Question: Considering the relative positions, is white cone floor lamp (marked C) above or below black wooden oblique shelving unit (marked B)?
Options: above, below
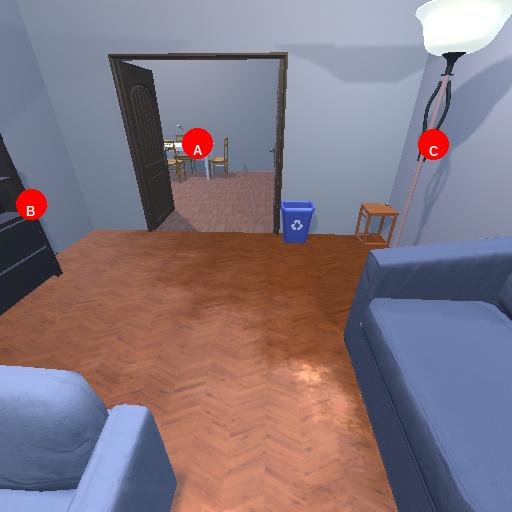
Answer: above